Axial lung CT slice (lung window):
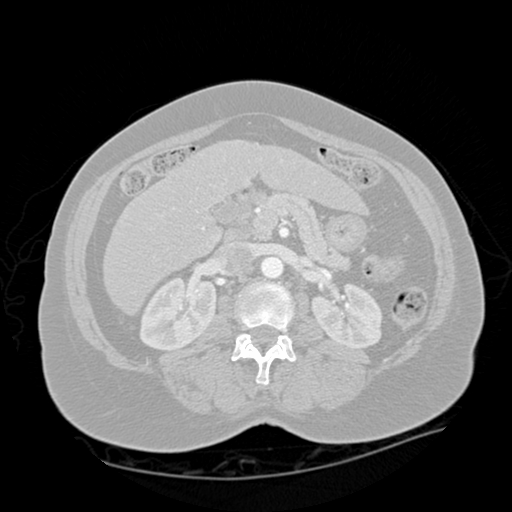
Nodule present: no